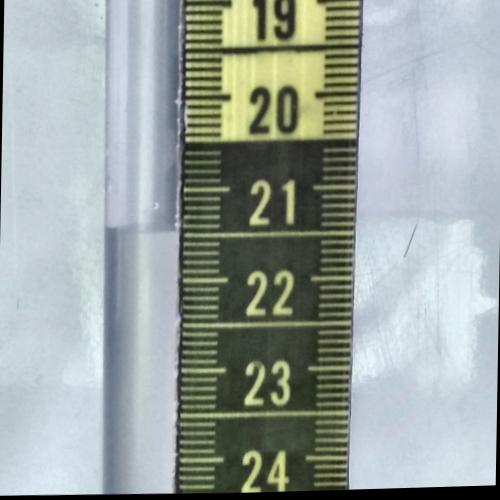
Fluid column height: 21.5 cm